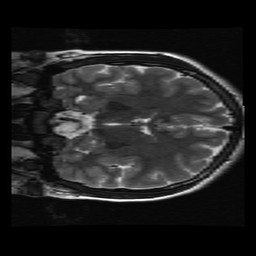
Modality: T2w
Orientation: coronal
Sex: female
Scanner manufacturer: ge
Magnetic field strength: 3 T
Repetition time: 5 s
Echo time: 0.1012 s